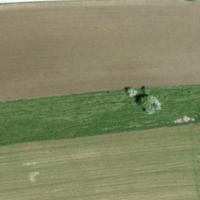
EUNIS habitat code: 55
Species observed at this site:
Medicago sativa